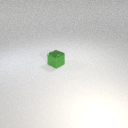
small green metal cube